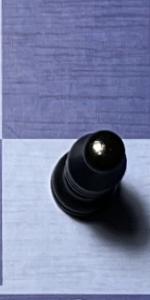
Label: Bishop_Black